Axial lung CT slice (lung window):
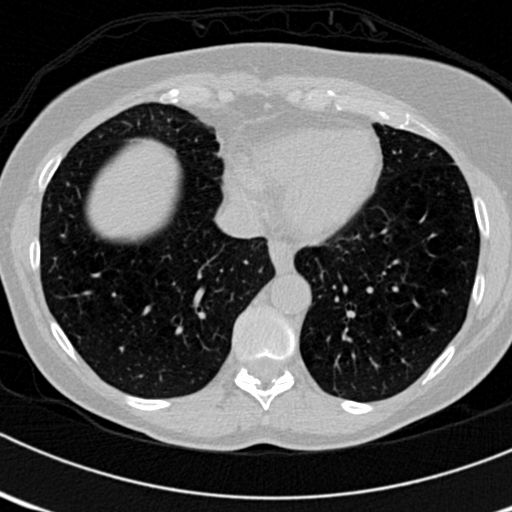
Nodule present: no